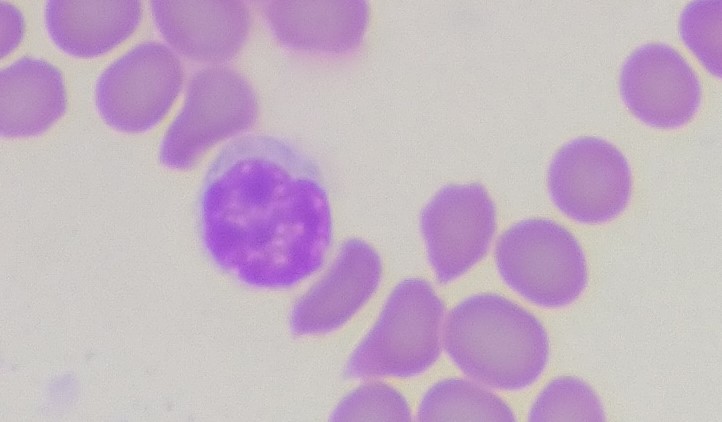
White blood cell type: Lymphocyte